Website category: sports
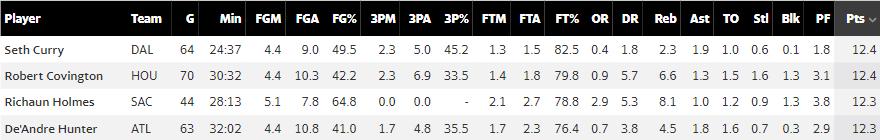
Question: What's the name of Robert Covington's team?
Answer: HOU

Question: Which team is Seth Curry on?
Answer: DAL

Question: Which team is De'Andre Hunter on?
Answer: ATL

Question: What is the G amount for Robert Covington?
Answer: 70

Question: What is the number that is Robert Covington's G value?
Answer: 70

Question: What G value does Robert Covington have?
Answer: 70

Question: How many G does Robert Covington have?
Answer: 70

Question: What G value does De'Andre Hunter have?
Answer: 63

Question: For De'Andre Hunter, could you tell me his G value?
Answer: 63

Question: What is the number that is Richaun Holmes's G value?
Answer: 44

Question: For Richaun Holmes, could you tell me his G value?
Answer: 44

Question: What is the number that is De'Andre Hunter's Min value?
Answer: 32:02

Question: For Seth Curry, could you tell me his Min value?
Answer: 24:37

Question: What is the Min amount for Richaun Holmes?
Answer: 28:13

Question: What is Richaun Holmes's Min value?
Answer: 28:13

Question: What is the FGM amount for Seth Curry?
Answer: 4.4

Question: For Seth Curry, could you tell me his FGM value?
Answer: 4.4

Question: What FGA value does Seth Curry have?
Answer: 9.0

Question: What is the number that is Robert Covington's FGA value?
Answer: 10.3

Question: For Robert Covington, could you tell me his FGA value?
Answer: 10.3

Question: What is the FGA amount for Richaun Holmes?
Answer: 7.8

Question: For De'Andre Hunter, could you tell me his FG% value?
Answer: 41.0

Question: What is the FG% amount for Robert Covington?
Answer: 42.2

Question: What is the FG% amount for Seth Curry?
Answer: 49.5

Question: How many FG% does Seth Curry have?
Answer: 49.5

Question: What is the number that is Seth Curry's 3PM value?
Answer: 2.3

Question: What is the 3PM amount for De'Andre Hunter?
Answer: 1.7

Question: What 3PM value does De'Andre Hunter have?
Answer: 1.7

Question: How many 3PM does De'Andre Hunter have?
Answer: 1.7

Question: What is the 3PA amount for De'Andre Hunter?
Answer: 4.8

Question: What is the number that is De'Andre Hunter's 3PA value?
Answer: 4.8

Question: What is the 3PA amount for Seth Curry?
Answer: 5.0

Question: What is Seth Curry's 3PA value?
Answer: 5.0

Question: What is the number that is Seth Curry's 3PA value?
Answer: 5.0

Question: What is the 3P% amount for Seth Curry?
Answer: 45.2

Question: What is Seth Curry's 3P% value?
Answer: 45.2

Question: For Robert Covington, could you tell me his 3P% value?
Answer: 33.5

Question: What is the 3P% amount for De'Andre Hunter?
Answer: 35.5

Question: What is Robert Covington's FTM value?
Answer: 1.4

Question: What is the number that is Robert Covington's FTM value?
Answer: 1.4

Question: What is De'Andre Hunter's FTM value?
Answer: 1.7

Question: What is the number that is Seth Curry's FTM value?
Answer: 1.3

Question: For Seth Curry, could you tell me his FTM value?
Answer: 1.3

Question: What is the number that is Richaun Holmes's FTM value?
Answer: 2.1

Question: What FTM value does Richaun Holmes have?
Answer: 2.1

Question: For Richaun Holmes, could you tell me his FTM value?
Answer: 2.1

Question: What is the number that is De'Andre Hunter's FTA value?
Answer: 2.3

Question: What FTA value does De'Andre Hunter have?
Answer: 2.3

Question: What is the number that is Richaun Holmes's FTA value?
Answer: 2.7

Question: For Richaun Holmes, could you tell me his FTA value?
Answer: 2.7

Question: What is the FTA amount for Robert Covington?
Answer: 1.8

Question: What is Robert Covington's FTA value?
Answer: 1.8

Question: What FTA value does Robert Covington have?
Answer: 1.8

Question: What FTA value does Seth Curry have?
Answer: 1.5

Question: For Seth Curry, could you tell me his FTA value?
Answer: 1.5

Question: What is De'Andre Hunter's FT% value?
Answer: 76.4

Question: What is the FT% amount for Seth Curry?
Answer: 82.5

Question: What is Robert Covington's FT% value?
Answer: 79.8

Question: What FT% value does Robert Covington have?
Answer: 79.8

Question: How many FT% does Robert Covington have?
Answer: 79.8

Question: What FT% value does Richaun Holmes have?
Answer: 78.8

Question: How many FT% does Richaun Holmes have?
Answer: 78.8

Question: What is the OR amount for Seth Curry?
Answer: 0.4

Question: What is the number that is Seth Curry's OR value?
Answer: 0.4